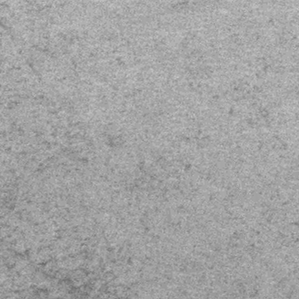
Label: frost